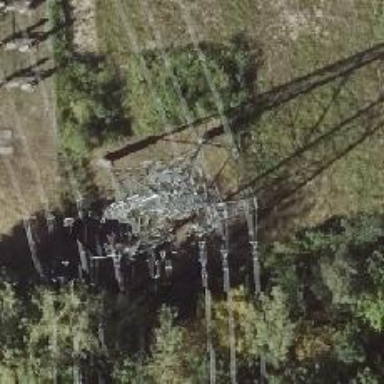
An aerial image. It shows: Three power lines with cables.